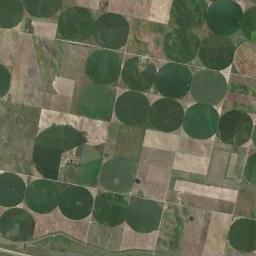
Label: circular_farmland